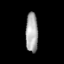
Tissue: lung
Cell type: Epithelial cells
Senescence score: 0.2211
Nuclear area (px): 481
Mean DAPI intensity: 167.78